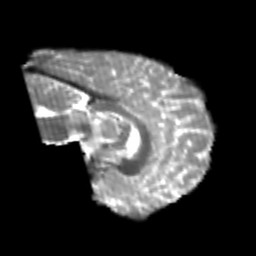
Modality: T2w
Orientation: sagittal
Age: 24
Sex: male
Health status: healthy
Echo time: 0.074 s